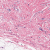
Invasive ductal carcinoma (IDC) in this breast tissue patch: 0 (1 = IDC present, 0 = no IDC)